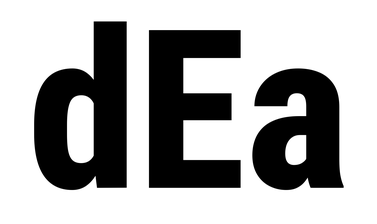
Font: Roboto_Condensed_ExtraBold